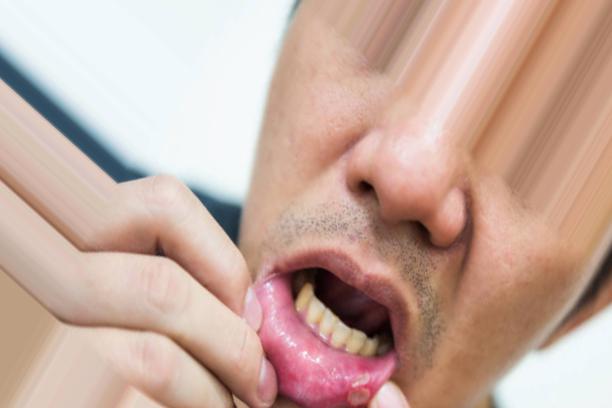
Condition: Mouth Ulcer